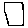
Label: square